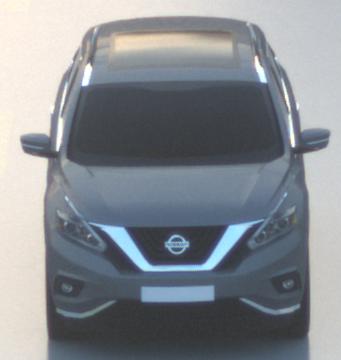
Make: Nissan
Model: Murano
Detailed model: Gen. 3 Z52
Model produced from: 2015
Doors: 5
Color: gray
Road condition: wet road
Daytime: dawn
Contrast: low contrast